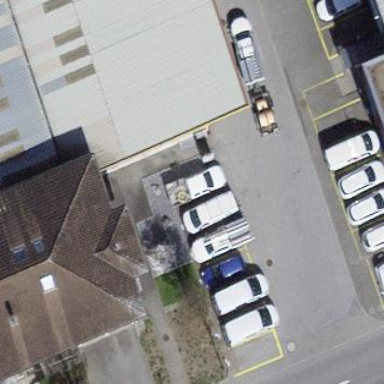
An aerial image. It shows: Parking area with surface.